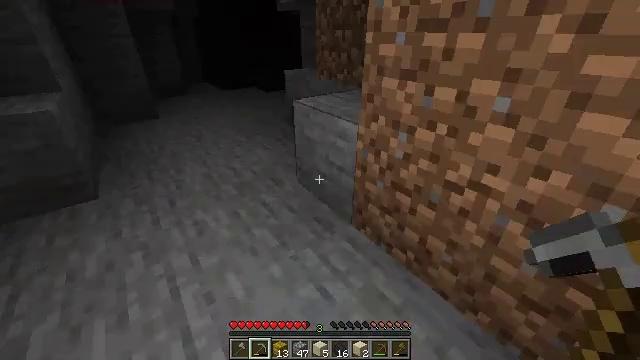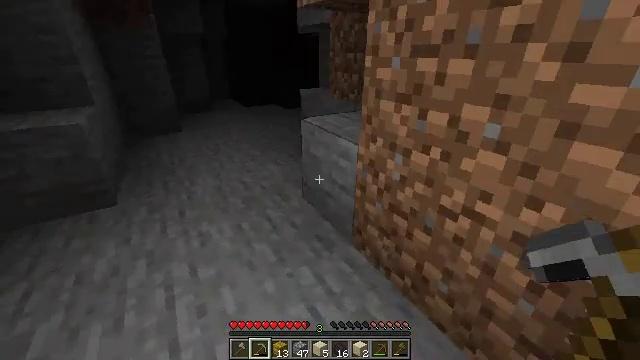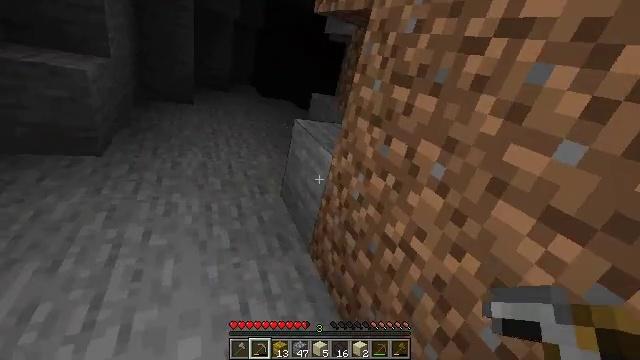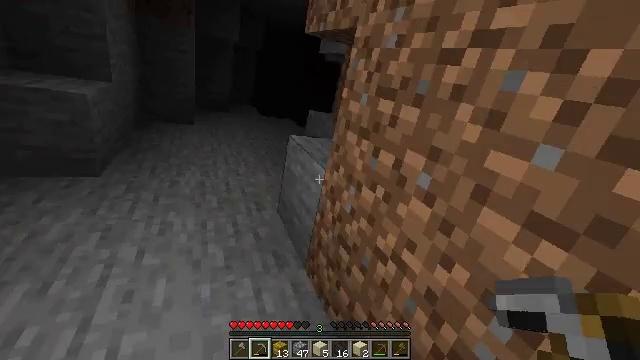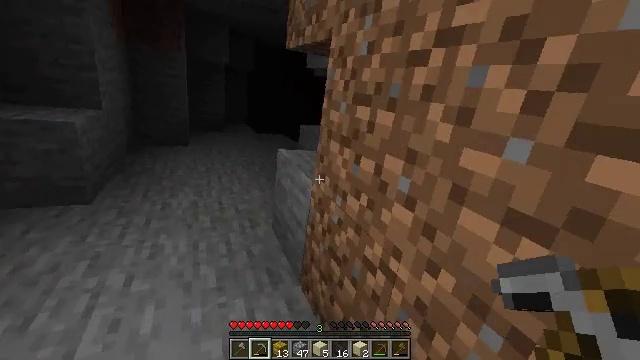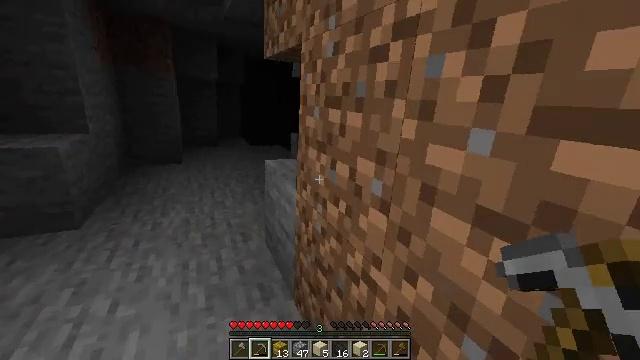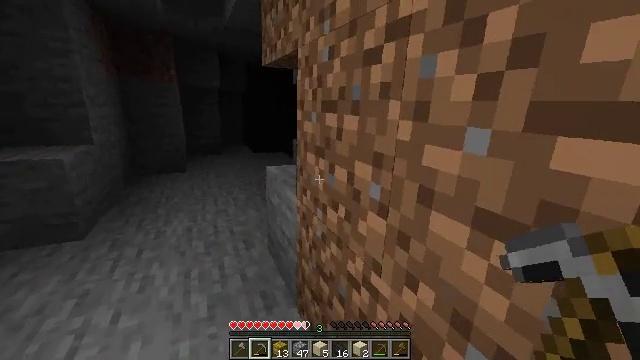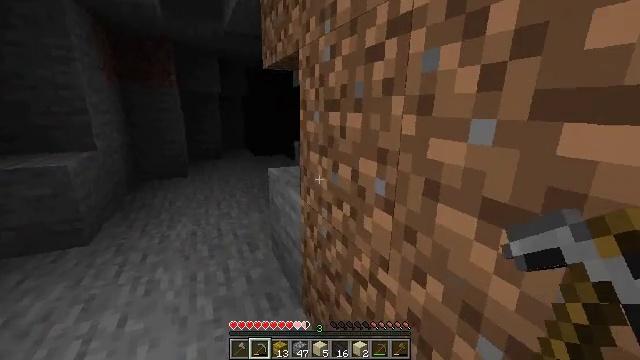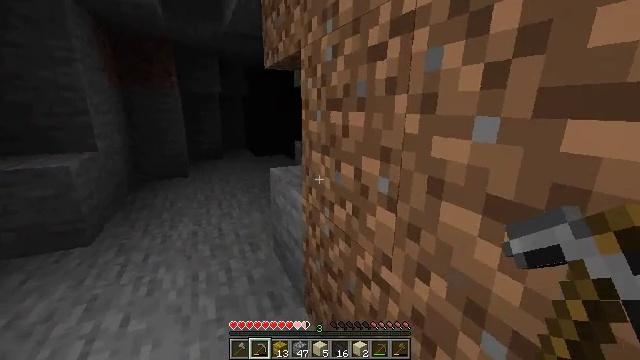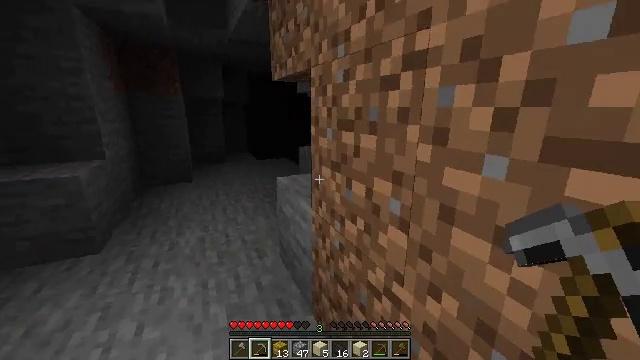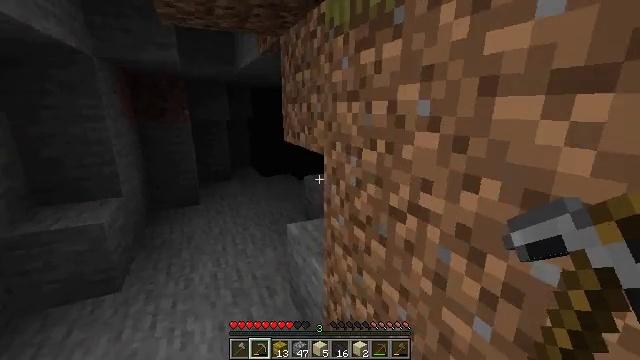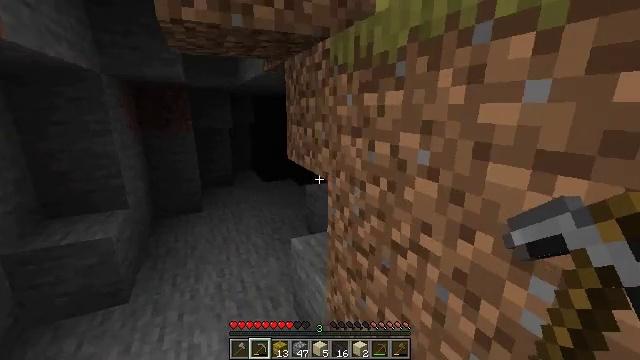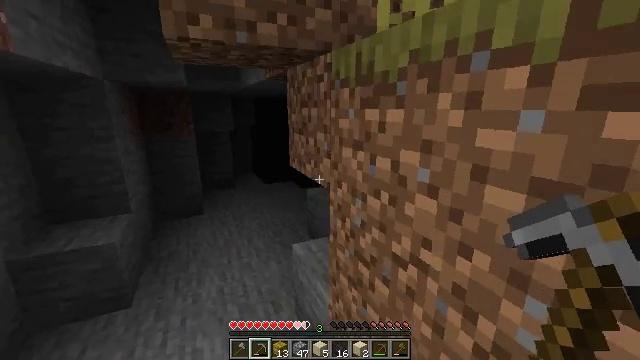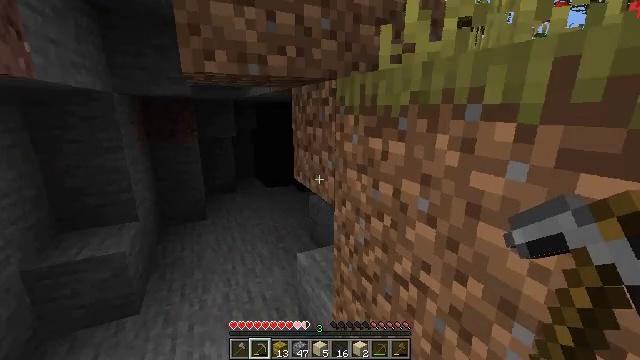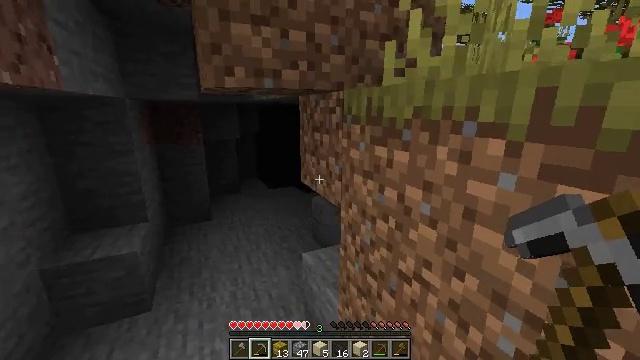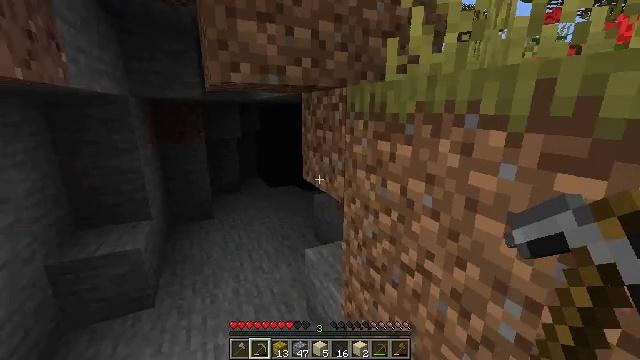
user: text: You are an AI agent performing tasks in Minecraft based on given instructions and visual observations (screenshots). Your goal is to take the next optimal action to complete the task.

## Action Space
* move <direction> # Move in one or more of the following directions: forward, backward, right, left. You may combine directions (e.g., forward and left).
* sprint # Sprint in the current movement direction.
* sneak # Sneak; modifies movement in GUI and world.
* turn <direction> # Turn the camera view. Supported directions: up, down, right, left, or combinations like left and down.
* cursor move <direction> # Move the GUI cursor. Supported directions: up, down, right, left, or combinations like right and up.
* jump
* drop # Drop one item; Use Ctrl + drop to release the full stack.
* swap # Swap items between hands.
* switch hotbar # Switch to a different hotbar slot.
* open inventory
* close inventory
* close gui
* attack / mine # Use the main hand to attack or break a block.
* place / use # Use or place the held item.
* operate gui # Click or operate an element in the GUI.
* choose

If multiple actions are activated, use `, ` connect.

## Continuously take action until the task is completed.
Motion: motion action
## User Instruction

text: Gather the chest from its place.
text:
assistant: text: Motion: move right, turn left and up
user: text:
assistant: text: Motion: move right, turn left and up
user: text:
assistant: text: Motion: move right, turn left and up
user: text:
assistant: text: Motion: move right, turn up
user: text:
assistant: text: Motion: move back and move right, turn up
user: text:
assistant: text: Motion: move back, turn left and up
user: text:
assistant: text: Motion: move back
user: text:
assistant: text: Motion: move back
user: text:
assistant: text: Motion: move back, jump
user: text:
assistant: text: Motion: move back, jump
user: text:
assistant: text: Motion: move back, jump
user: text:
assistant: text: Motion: move back, jump
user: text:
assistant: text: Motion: move back
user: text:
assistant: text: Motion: move back and move left
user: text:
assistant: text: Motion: move back and move left
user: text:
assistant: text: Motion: move back and move left, turn right
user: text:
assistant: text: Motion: move back and move left, turn right and down
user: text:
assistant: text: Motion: move back and move left, turn right and down
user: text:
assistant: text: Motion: move back, turn right
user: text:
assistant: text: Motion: move back, turn right and up
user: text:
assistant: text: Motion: turn right and up
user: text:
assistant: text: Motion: turn right and up
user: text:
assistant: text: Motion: move forward, turn right and up
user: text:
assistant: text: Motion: move forward
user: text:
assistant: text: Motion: move forward
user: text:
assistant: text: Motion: move forward
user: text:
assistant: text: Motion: move forward, turn right, jump
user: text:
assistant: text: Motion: move forward, jump
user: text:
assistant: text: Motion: move forward, turn right, jump
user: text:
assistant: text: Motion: move forward, turn right